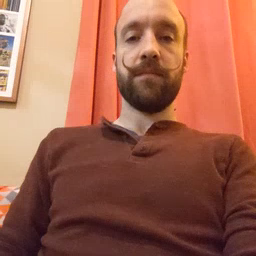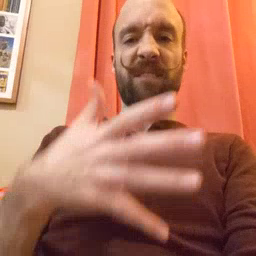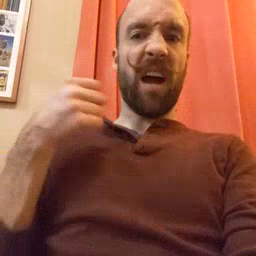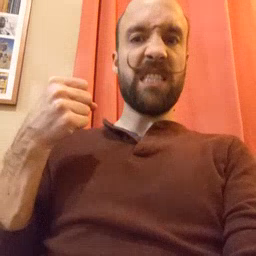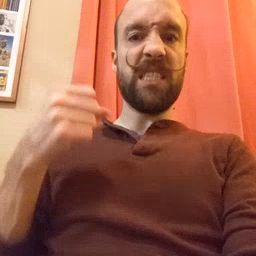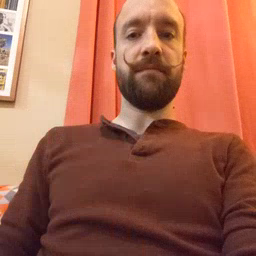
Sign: fast